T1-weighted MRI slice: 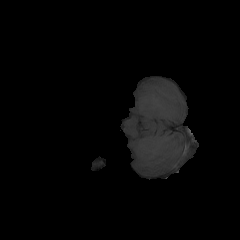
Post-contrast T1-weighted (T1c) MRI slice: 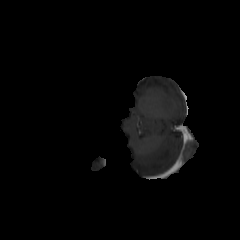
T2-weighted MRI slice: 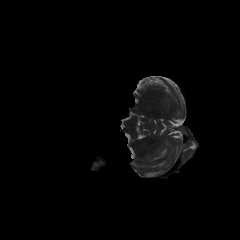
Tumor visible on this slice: no